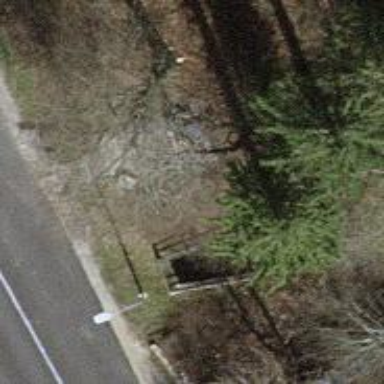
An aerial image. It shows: Historic wayside cross.